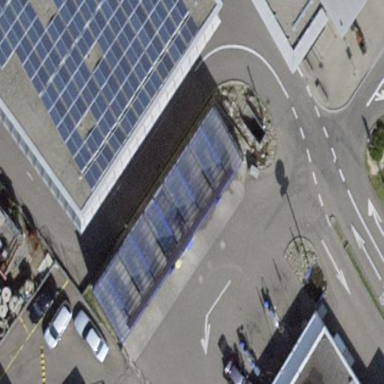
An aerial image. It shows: Building serving as car wash facility.